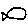
Label: fish